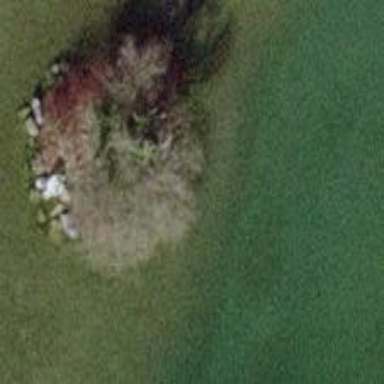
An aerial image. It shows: Islet with lush meadow vegetation.